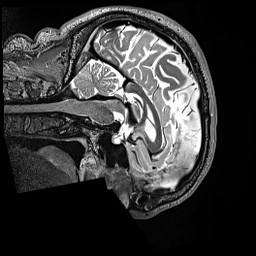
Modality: T2w
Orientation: sagittal
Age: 46
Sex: male
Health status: ill
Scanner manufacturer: siemens
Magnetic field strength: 3 T
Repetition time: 3.2 s
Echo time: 0.564 s